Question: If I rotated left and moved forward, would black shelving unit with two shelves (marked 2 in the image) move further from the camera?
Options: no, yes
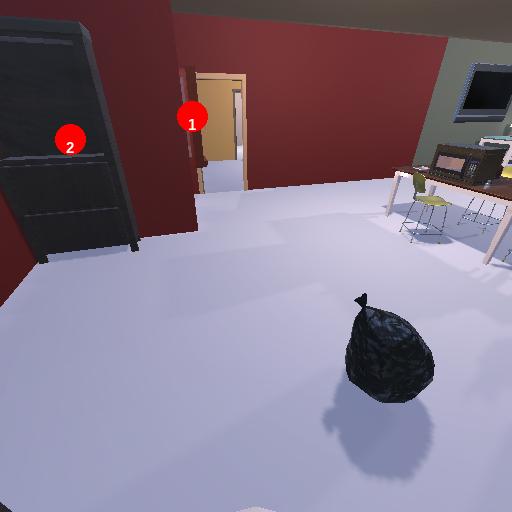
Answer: no